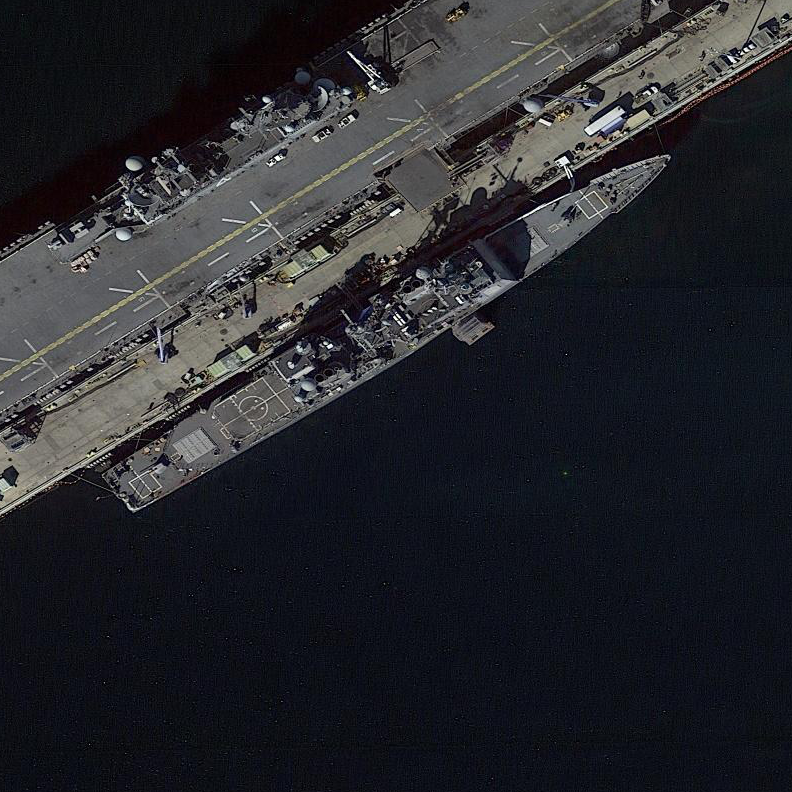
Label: Ticonderoga-class_cruiser